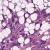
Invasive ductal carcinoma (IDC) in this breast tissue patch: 1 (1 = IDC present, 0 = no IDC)